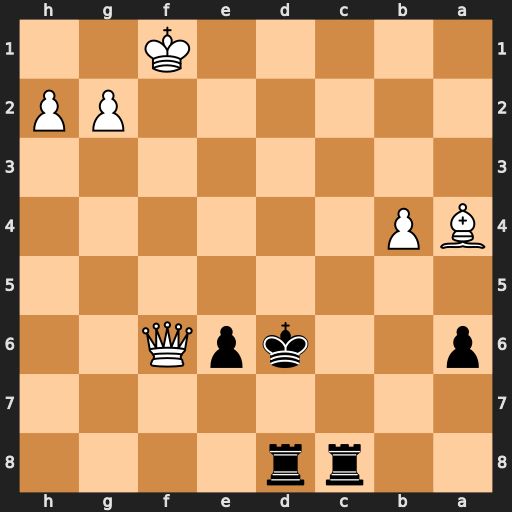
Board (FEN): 2rr4/8/p2kpQ2/8/BP6/8/6PP/5K2
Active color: b
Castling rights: -
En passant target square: -
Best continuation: Rf8 Qxf8+ Rxf8+